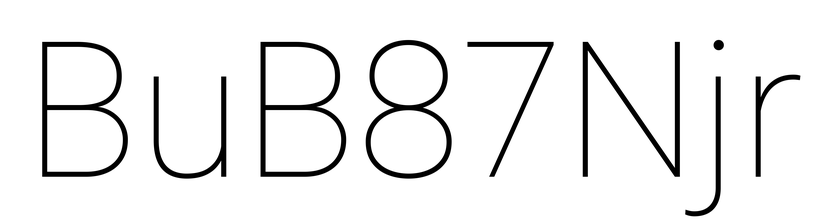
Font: Roboto_Thin